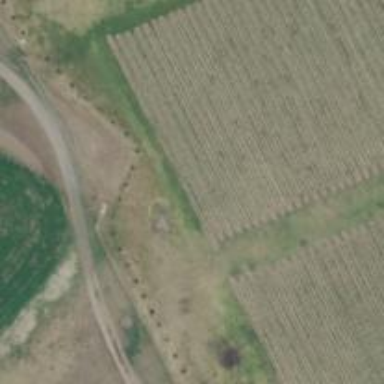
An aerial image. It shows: Agricultural area marked by row of trees.